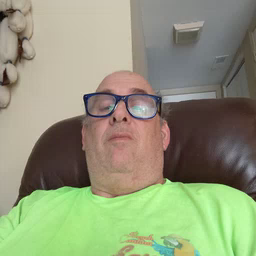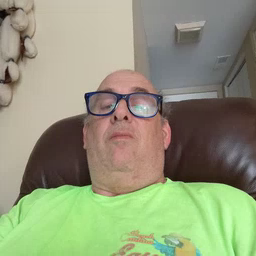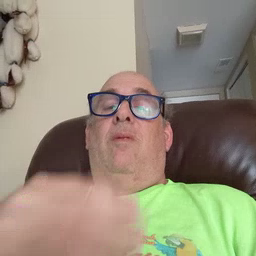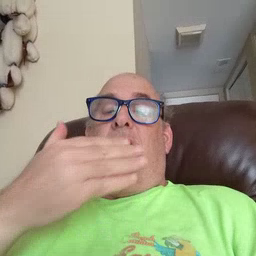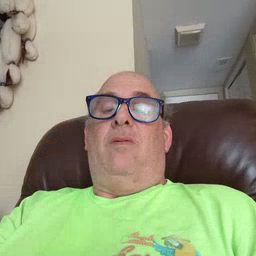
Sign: thankyou